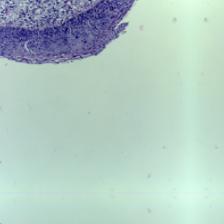
Diagnosis: Normal